Question: I have the following classes:
'''
class ActivityItem : public QGraphicsItem;
class DeadTimeItem : public QGraphicsItem;
'''
I am at a point where I need to store both objects of type 'ActivityItem' and 'DeadTimeItem' in the same container so I can work with them together.
I tried creating a 'QVector' that stores 'QGraphicsItem' type, but I got the result that it cannot store abstract class types. What should I do?
My plan is to store these elements into 'QVector<T>' member of a class 'timeline', because they will create a timeline. For example:
'''
class timeline : public QGraphicsScene // is this a good idea? to inherit QGraphicsScene?
{
private:
QVector<QGraphicsItem*> items;
int left_offset; // this is for putting the items next to each other
public:
timeline();
void add_item( QGraphicsItem *item );
~timeline();
}
'''
My timeline should look like the sketch below:

So, when the user calls 'add_item()' method,
'''
Timeline *timeline;
timeline->add_item( new ActivityItem( /* parameters */ ) ); // timeline->left_offset += 150;
timeline->add_item( new DeadTimeItem( /* parameters */ ) ); // timeline->left_offset += 100;
'''
the 'left_offset' increases depending on the type of the inserted item.
I know my post is quite long, but please read it completely, because I really need your help! Thank you!
As you've already guessed, I am using Qt. I can also use boost if it is really necessary.
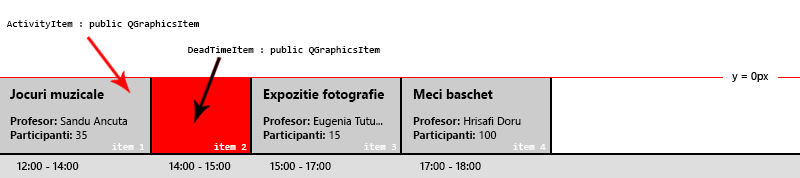
Answer: Assuming
- 'QGraphicsItem'-
Then you should use this:
'''
QList<QGraphicsItem*> items; // or QVector or std::list, nearly same
'''
These are raw pointers, they will not automatically delete the object when removed from list, nor will they get notified when item is deleted. Still, I don't know of a smart pointer type, which would work with 'QGraphicsItem', so raw pointers are what you must use. So if you need to also remove items dynamically, read on:
---
First of all, when you delete item, you need to also remove the pointer from this list, to avoid having dangling pointer. As an example, you may want to use something like <URL>. You need to be careful that item doesn't get deleted by some Qt code without you having a chance to remove it from the list.
Things get more complicated, if you may have items in the list, which have their children in the list. If you just delete an item, it will delete it's children, so if your list has pointers to these and your list will end up with dangling pointers to those children. So, you need to do deletion very carefully. There are at least 3 different ways to go about this I can think of (recursive deletion in your own code, removing from list in item destructors, using event filter to catch item removals), so I can expand the answer, if this situation can happen in your code.
Final note: when the entire scene is deleted, it will delete all its children. Only thing you need to do here is make sure the pointers to deleted items in the list don't ever get used, for example simply by clearing the list.